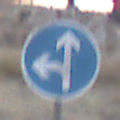
Verkehrszeichen: VorgeschriebeneFahrtrichtungGeradeausOderLinks
Umgebung: Outdoor, Suburban
Tageszeit: SunriseSunset
Wetter: Clear
Licht: Natural
Jahreszeit: NotSpecified
Kontrast: LowContrast